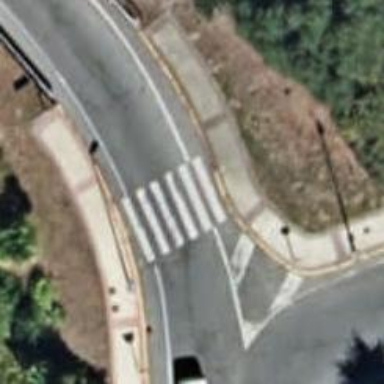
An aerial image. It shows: Uncontrolled crossing on the road.